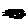
Label: zigzag